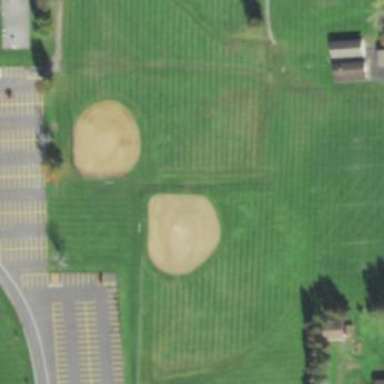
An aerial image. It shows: Baseball pitch for leisure land.